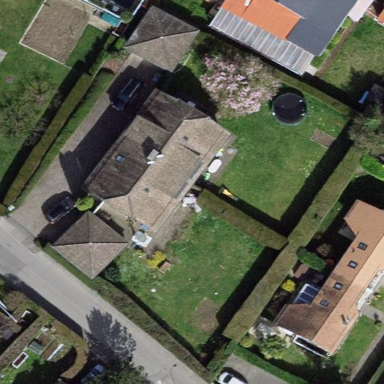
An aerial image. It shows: Garden enclosed by fence.